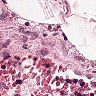
Metastatic tissue present: no